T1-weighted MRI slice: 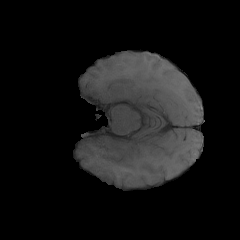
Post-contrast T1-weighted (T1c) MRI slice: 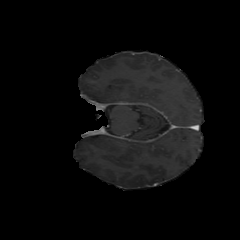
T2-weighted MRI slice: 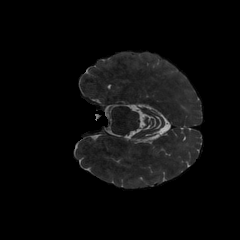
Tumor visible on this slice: no